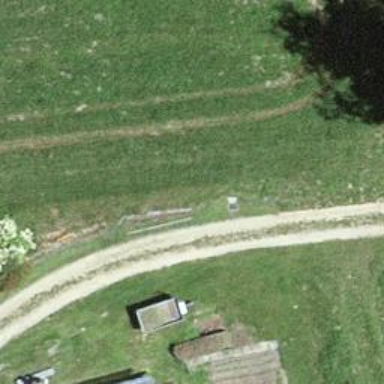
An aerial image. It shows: Track road with grade3 tracktype.